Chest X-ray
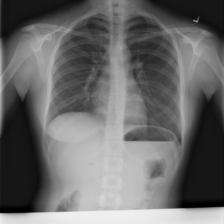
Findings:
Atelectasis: negative
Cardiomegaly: negative
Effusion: negative
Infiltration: negative
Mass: negative
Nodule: negative
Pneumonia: negative
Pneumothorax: negative
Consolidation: negative
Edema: negative
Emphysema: negative
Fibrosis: negative
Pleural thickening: negative
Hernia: negative